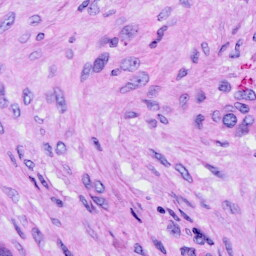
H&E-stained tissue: Ovarian